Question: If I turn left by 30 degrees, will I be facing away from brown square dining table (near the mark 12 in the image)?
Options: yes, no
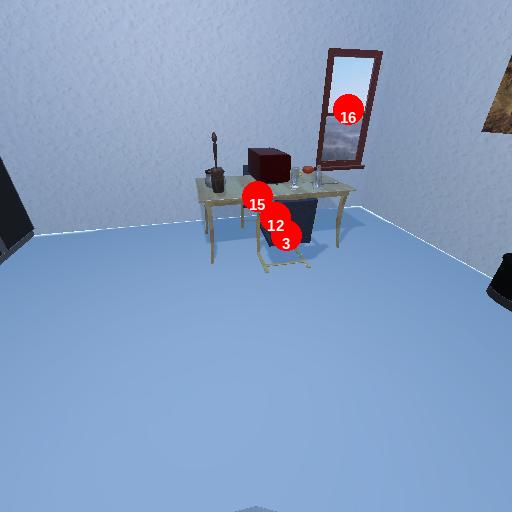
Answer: yes